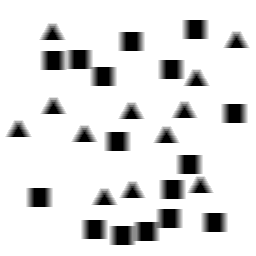
Squares: 16
Triangles: 12
Stars: 0
Total shapes: 28